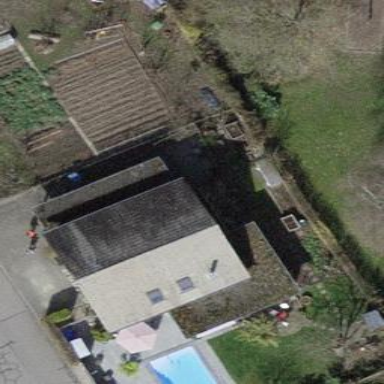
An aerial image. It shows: Detached building.